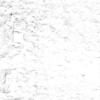
Label: not_dusty